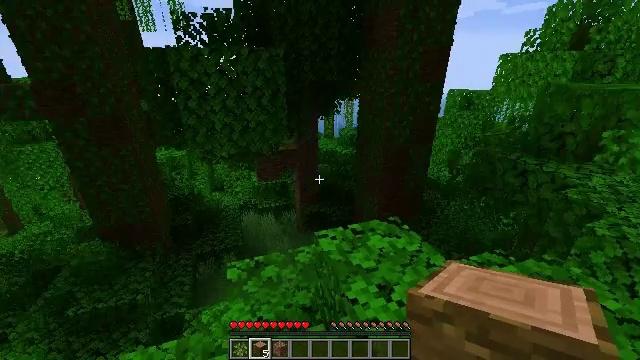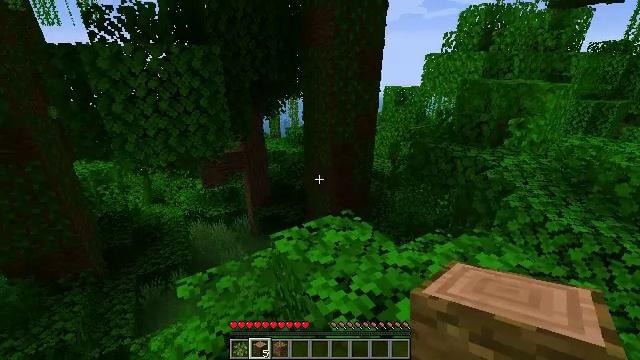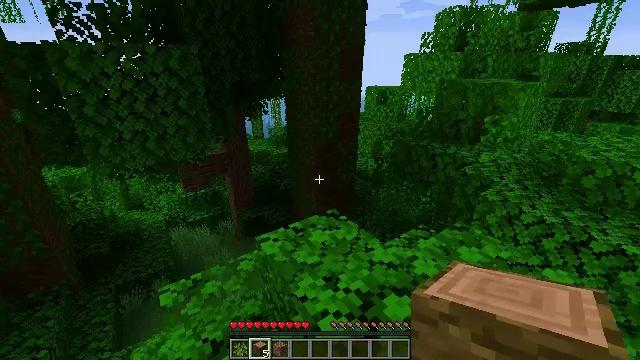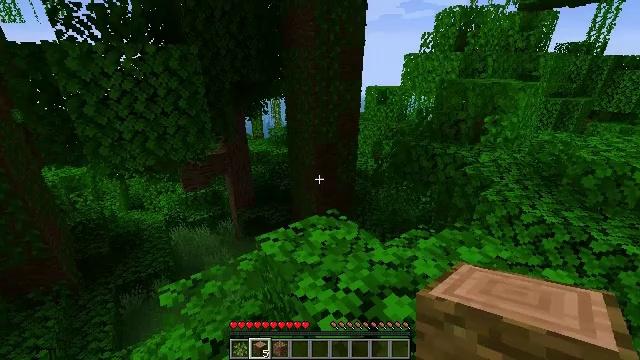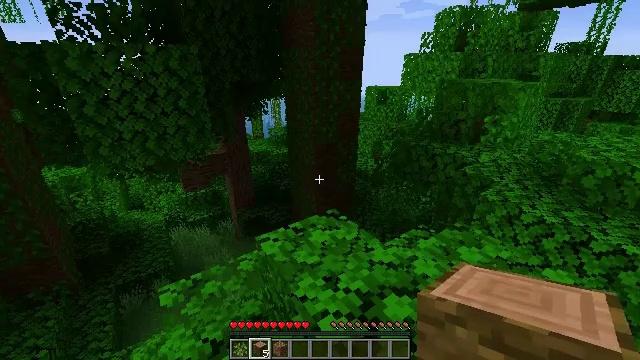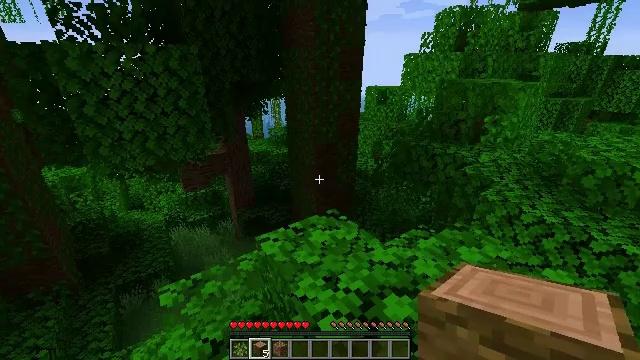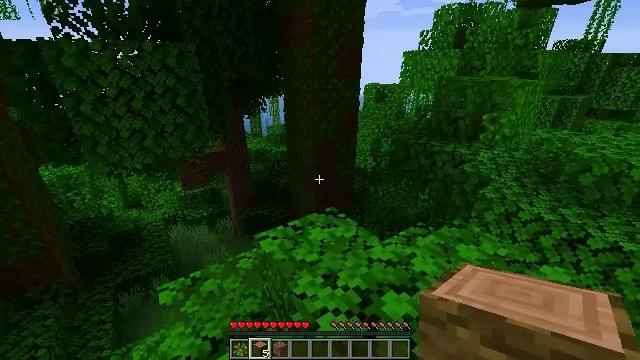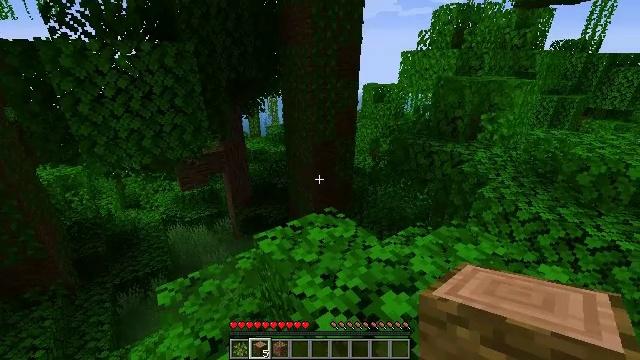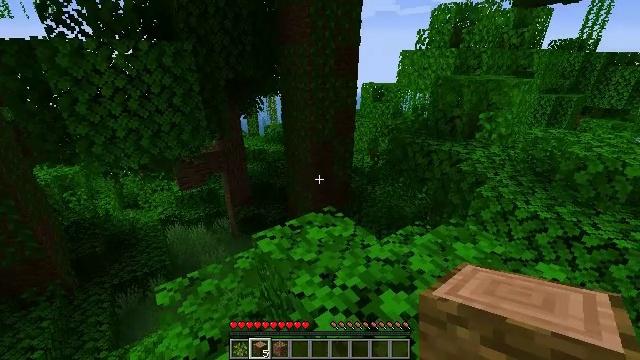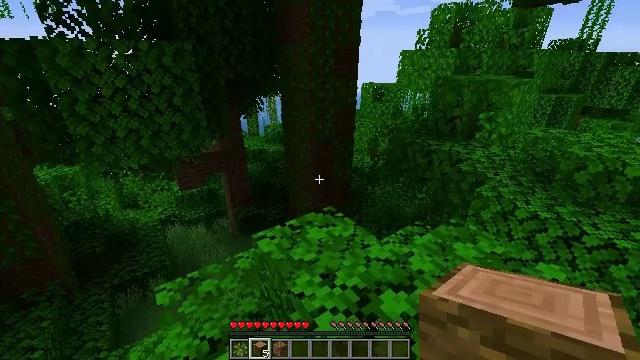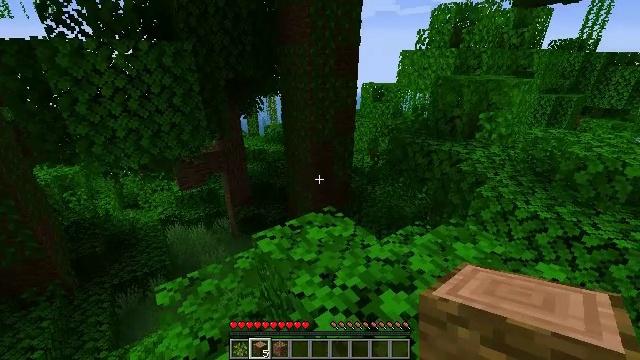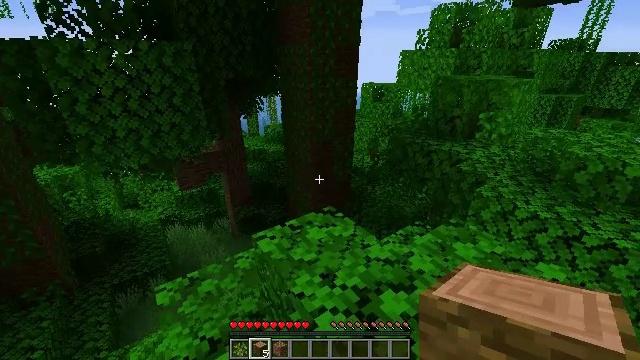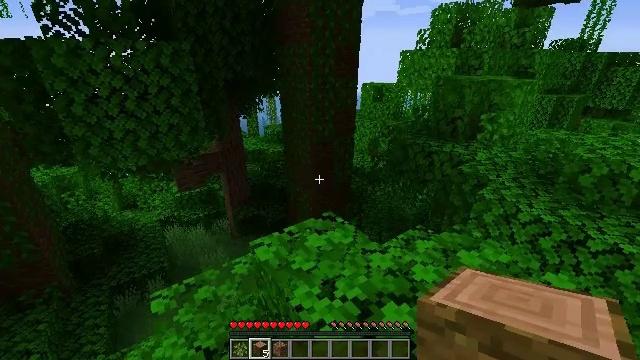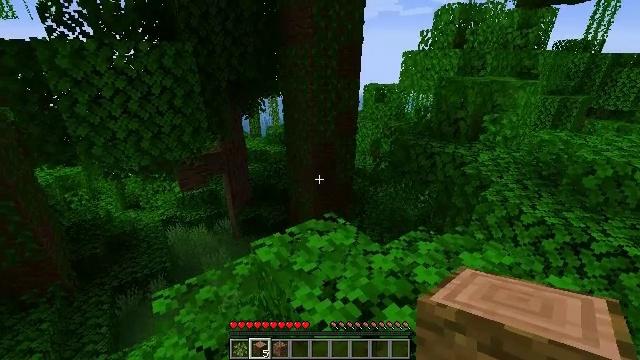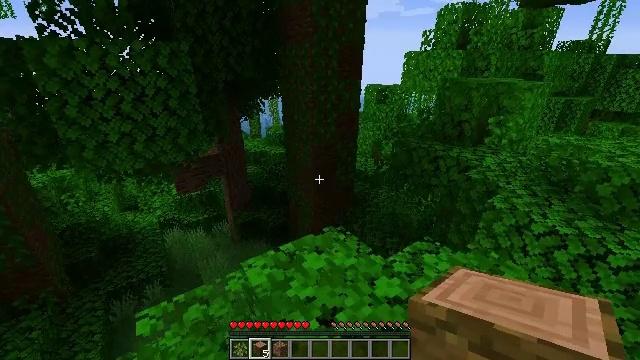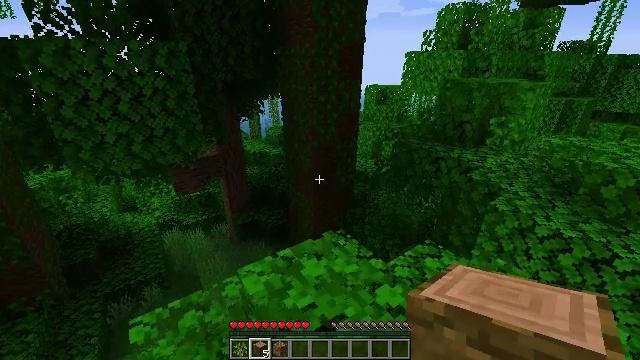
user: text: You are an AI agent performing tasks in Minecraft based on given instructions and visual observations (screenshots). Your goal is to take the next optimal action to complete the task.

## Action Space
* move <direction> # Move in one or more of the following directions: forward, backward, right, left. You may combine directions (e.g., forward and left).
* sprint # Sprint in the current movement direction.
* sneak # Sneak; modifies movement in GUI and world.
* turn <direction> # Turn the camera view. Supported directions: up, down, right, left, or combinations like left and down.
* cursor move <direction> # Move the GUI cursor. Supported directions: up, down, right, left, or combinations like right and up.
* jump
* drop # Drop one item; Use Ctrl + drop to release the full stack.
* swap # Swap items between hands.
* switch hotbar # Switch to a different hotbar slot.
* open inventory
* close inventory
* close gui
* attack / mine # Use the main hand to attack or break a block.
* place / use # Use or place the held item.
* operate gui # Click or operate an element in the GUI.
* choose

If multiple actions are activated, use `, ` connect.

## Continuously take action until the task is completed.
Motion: motion action
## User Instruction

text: Make jungle planks using jungle logs.
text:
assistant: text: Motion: turn right
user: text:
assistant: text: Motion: turn right
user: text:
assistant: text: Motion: no_op
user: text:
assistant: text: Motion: no_op
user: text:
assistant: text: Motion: no_op
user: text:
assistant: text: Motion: no_op
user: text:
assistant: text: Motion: no_op
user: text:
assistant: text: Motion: no_op
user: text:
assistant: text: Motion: no_op
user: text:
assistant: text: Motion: no_op
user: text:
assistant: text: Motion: no_op
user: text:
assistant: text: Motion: move forward
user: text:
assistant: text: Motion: move forward
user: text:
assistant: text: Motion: move forward
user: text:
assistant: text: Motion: move forward
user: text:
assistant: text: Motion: move forward
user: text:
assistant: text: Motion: no_op
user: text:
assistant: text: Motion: no_op
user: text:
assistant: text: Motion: no_op
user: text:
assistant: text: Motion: no_op
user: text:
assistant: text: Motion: no_op
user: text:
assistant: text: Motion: turn right and down
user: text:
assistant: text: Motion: turn right
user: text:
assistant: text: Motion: turn right
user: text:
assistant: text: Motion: turn right
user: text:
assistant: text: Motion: turn right and down
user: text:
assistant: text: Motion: no_op
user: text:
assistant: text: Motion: no_op
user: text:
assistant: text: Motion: no_op
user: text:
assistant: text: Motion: no_op